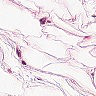
Metastatic tissue present: no